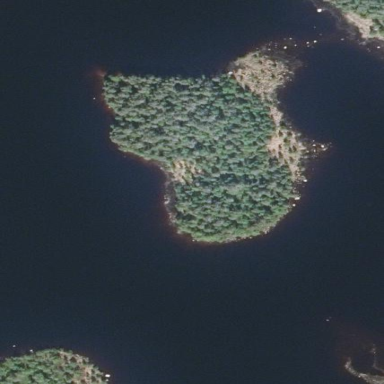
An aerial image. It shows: Islet.